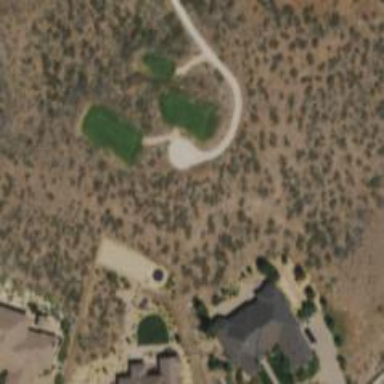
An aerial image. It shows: Service road designated as golf cart path.